Field crop: maize
Growth stage: 2
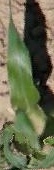
Species: maize